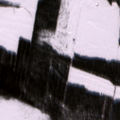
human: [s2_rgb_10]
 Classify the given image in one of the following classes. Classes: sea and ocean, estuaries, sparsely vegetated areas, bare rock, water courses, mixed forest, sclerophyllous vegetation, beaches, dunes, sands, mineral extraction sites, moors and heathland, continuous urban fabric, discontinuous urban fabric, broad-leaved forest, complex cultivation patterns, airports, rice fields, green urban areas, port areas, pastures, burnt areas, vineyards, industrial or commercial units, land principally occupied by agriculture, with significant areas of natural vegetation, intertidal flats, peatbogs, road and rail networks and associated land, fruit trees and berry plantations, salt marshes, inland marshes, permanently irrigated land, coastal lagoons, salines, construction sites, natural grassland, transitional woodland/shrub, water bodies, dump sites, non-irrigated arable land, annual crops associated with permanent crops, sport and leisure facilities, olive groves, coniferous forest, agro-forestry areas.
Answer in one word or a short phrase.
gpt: non-irrigated arable land, land principally occupied by agriculture, with significant areas of natural vegetation, coniferous forest, mixed forest, peatbogs